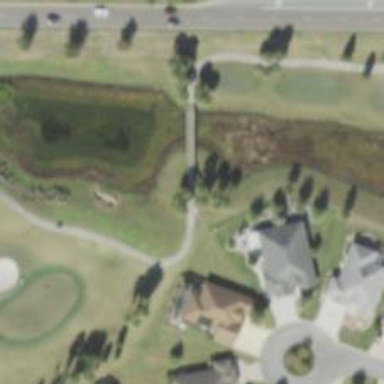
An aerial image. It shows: Path on bridge designed for golf carts.